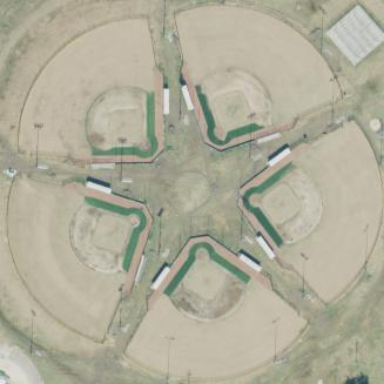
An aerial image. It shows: Softball pitch for leisure land activities.